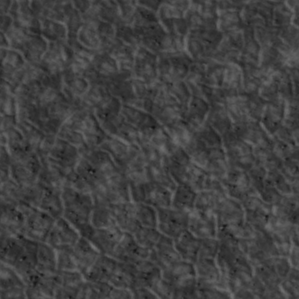
Label: non_frost